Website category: sports
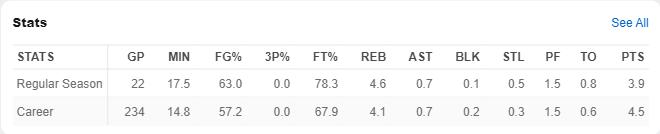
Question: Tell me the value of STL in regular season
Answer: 0.5

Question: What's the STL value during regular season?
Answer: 0.5

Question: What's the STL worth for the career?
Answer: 0.3

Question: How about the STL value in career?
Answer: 0.3

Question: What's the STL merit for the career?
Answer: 0.3

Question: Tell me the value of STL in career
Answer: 0.3

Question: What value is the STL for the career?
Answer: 0.3

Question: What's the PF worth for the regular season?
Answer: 1.5

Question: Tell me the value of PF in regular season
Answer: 1.5

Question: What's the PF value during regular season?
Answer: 1.5

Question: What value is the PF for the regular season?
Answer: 1.5

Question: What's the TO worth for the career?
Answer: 0.6

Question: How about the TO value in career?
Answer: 0.6

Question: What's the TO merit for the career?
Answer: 0.6

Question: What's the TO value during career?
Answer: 0.6

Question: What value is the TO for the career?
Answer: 0.6

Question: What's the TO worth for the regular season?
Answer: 0.8

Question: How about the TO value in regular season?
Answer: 0.8

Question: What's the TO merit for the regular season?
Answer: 0.8

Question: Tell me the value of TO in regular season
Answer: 0.8

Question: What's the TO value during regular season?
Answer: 0.8

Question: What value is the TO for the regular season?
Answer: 0.8

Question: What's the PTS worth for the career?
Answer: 4.5

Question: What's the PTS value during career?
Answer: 4.5

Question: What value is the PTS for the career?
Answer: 4.5

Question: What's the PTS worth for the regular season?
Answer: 3.9

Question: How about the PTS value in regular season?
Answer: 3.9

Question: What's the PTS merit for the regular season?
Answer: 3.9

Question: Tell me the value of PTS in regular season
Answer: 3.9

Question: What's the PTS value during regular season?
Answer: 3.9